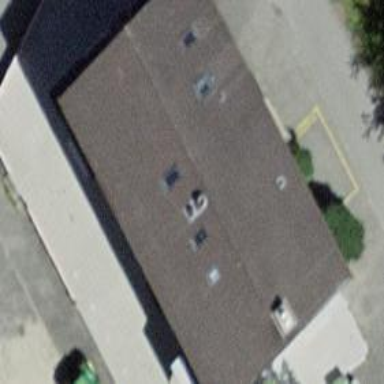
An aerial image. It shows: Restaurant.